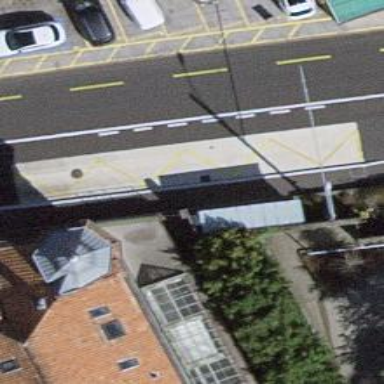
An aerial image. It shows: Bus stop with shelter. It is platform for public transport.